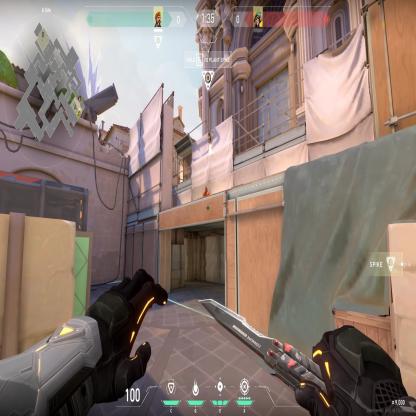
Label: enemy